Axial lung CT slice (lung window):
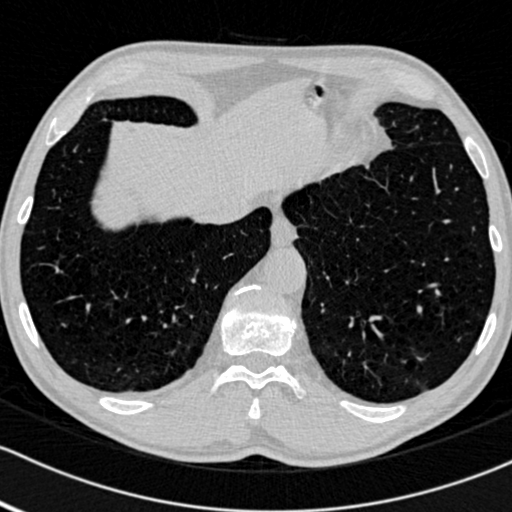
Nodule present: no